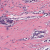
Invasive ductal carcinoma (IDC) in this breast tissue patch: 1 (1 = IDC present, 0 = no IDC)